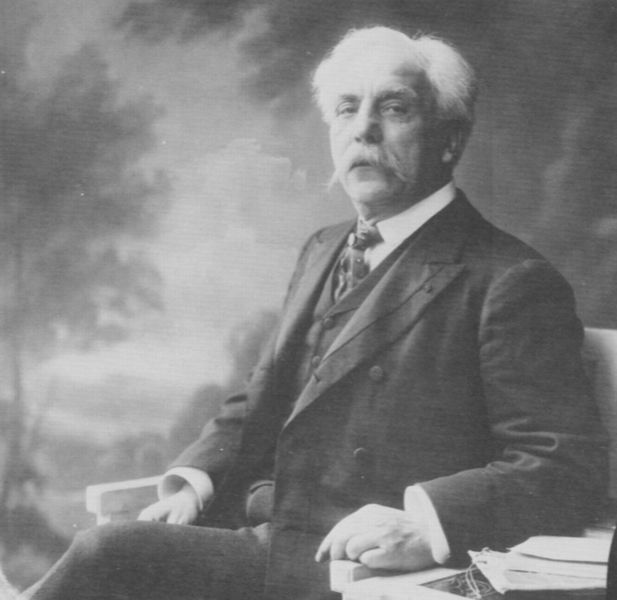
Titel: Gabriel Fauré (1845-1924), Komponist
Künstler: Atelier Nadar
Institution: unbekannt
Schlagwörter: baum, blätter, hand, laub, mann, schatten, weiß, bäume, landschaft, sitzen, finger, frisur, grau, haar, hintergrund, holz, licht, mund, nase, ohr, schwarz, stirn, stuhl, stützen, tisch, blick, park, alt, anzug, bart, hemd, hose, schnurrbart, arm, falten, knoten, kragen, ärmel, hals, herr, holzstuhl, hände, portrait, porträt, rückenlehne, haare, halbfigur, pose, sitzend, pflanzen, augenbrauen, frontal, kinn, knopf, poträt, scheitel, garten, bücher, papier, papiere, armlehne, lehne, sitz, position, bündel, dunst, ausdruck, bank, schnäuzer, krawatte, dichter, ernst, seitenscheitel, stuhllehne, atelier, maler, kordel, knie, aufstützen, knöpfe, kniestück, knopfleiste, revers, schnauzbart, schnauzer, weste, unscharf, foto, fotografie, photographie, dunkelgrau, schwarz weiß, zeitung, bürger, manschette, manschetten, photo, schlips, diffus, verschwommen, armlehnen, halbprofil, hellgrau, aufmerksam, knopfleisten, gelehrter, papierblätter, oberlippenbart, aufnahme, auflehnen, weise, studio, photografie, lektüre, prüfend, sitzung, unschärfe, grauhaarig, zeitungen, weisshaarig, fotograf, zweireiher, dreiteiliger anzug, verschwommen diffus, zeitschriften, zweireher